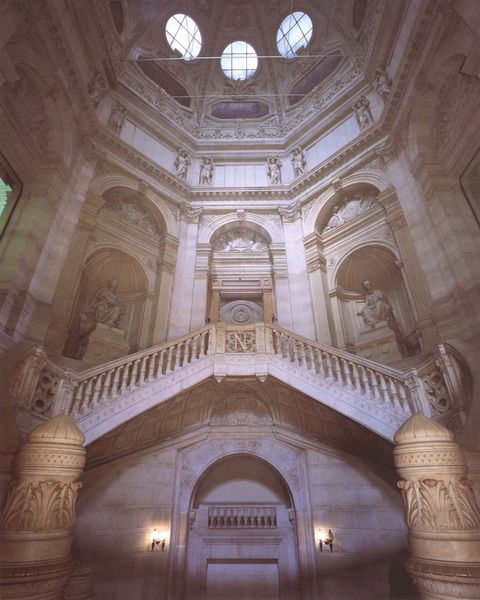
Titel: Neues Handelsgericht, Nouveau Tribunal de commerce
Künstler: Etienne-Hippolyte Maindron
Standort: Paris, Neues Handelsgericht (EU - F - Ile-de-France)
Schlagwörter: weiß, fenster, lampen, licht, marmor, säule, säulen, gebäude, beige, kirche, innen, rund, statue, bogen, empore, kuppel, treppe, symmetrie, leuchter, aufgang, geländer, hoch, tor, foto, fotografie, eingang, nische, rundfenster, balustrade, symmetrisch, skulpturen, statuen, heilige, reliefs, achteck, achteckig, atrium, alkoven